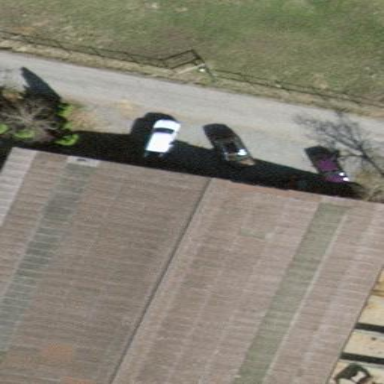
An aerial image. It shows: Stable.